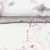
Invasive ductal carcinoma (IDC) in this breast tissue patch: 0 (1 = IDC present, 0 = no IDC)